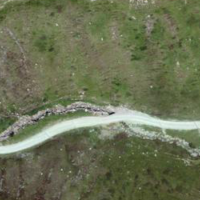
EUNIS habitat code: 26
Species observed at this site:
Hedysarum hedysaroides
Eriophorum angustifolium